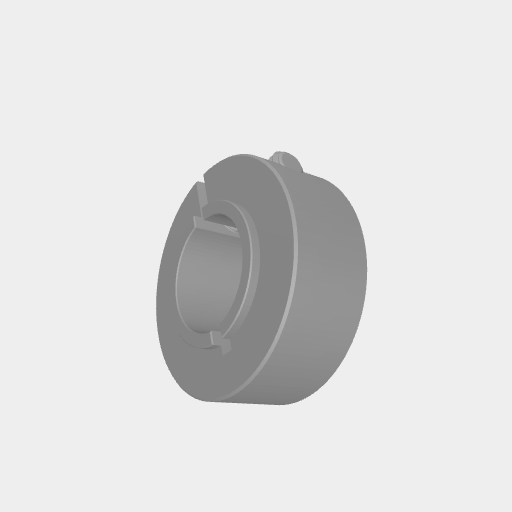
Part: ClampingCollar12ID